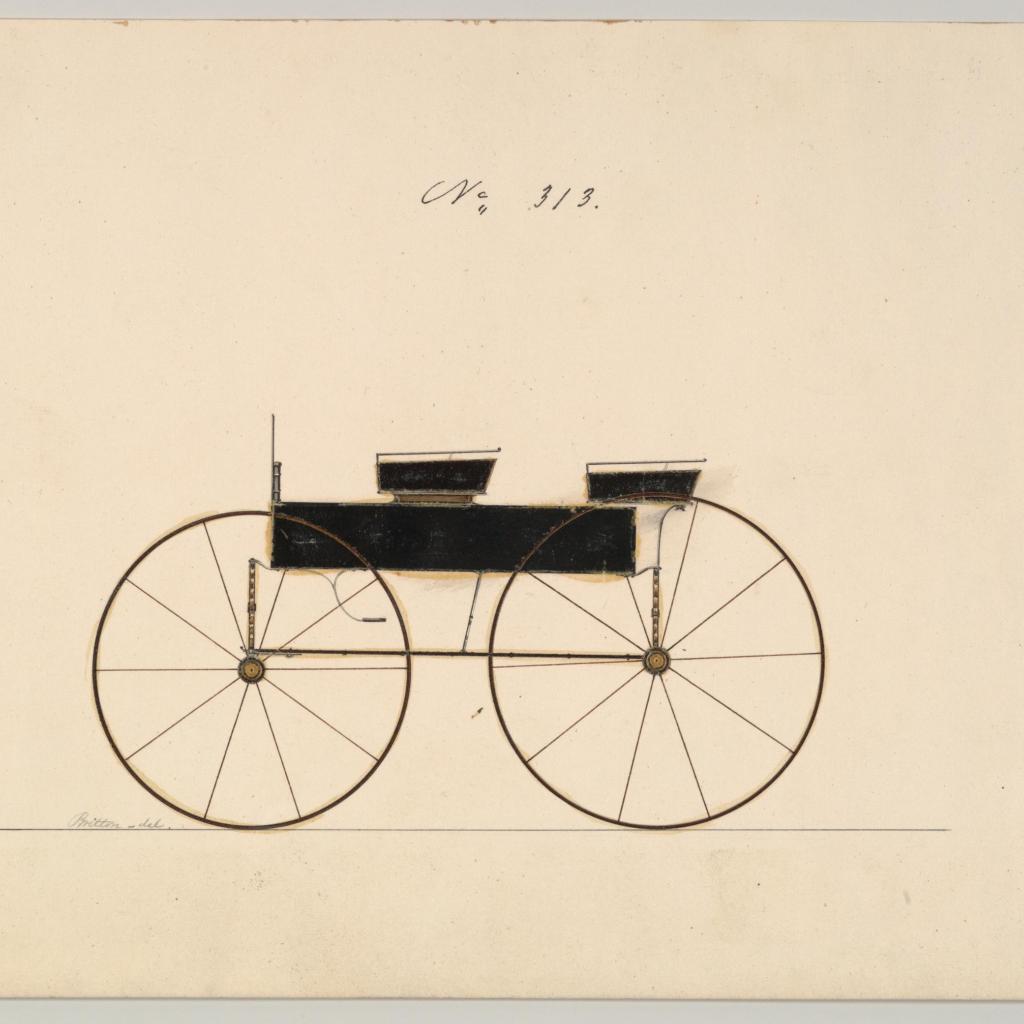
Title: Wagon #313
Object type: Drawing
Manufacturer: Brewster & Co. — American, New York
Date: ca. 1865
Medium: Pen and black ink, watercolor and guache, with gum arabic and metallic ink
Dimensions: sheet: 6 1/16 x 9 11/16 in. (15.4 x 24.6 cm)
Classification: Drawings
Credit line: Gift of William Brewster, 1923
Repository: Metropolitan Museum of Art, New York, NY